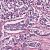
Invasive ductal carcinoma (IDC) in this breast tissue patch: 1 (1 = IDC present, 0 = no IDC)